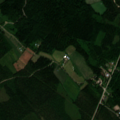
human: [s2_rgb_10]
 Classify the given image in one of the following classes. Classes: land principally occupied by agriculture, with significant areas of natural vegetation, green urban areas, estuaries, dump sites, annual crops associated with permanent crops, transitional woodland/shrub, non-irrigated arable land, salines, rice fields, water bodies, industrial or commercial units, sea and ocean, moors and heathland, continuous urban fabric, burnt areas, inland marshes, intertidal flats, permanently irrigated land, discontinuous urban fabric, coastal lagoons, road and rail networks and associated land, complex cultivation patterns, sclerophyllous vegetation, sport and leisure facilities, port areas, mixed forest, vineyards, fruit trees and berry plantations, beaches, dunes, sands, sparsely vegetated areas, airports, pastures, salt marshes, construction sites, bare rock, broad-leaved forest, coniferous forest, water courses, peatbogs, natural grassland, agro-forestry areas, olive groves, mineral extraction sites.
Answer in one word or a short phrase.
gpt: land principally occupied by agriculture, with significant areas of natural vegetation, coniferous forest, mixed forest